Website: walmart
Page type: billing-address
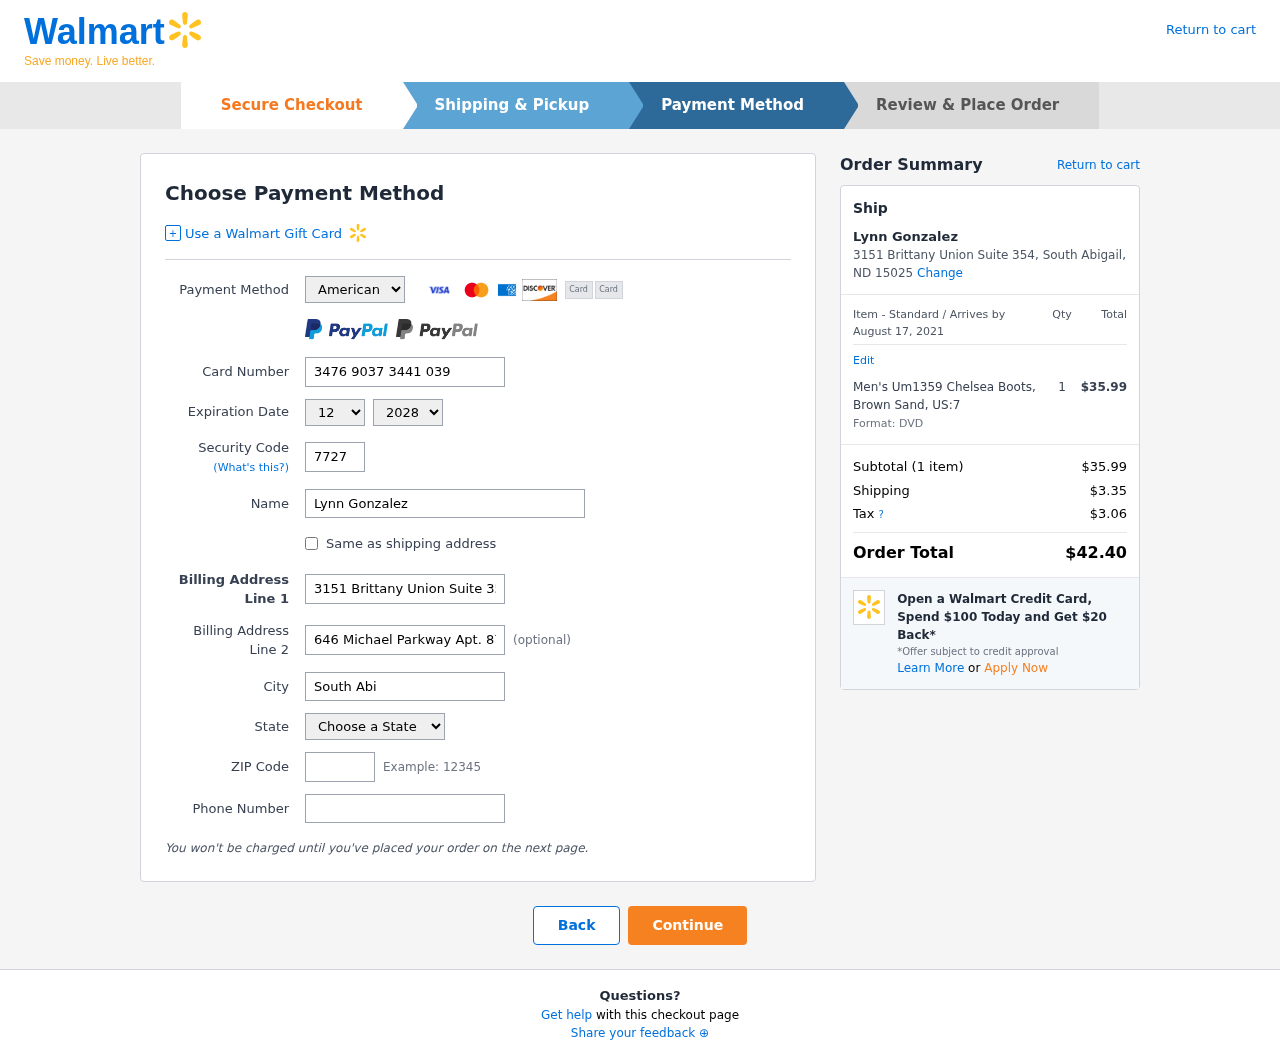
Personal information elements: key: PII_CARD_CVV
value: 7727
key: PII_CARD_EXPIRY_MONTH
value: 12
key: PII_CARD_EXPIRY_YEAR
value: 28
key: PII_CARD_NUMBER
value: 3476 9037 3441 039
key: PII_CARD_TYPE
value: American Express
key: PII_CITY
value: South Abigail
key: PII_CITY_STATE_ZIP
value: South Abigail, ND 15025
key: PII_FULLNAME
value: Lynn Gonzalez
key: PII_PHONE
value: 2295757063
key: PII_POSTCODE
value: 15025
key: PII_STATE
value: North Dakota
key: PII_STREET
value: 3151 Brittany Union Suite 354
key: PII_STREET2
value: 646 Michael Parkway Apt. 870
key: PII_FULLNAME2
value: Lynn Gonzalez
Product elements: key: PRODUCT1_NAME
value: Men's Um1359 Chelsea Boots, Brown Sand, US:7
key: PRODUCT1_PRICE
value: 35.99
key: PRODUCT1_QUANTITY
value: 1
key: PRODUCT1_DESC
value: Format: DVD
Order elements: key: ORDER_DELIVERY_DATE
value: August 17, 2021
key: ORDER_NUM_ITEMS
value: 1
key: ORDER_SUBTOTAL
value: $35.99
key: ORDER_SHIPPING_COST
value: $3.35
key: ORDER_TAX
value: $3.06
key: ORDER_TOTAL
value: $42.40